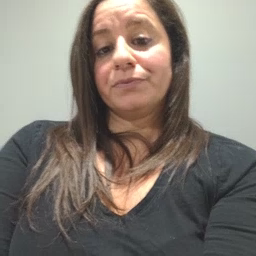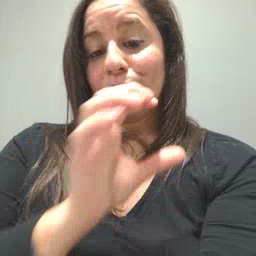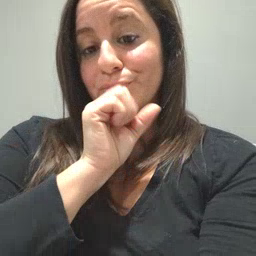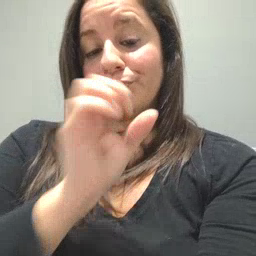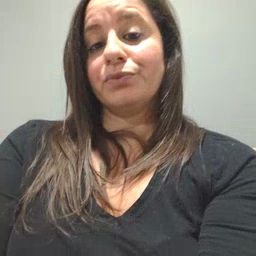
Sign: orange